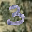
Label: 3